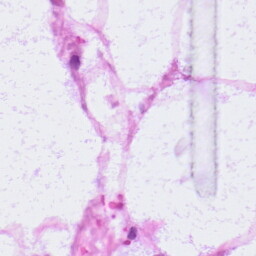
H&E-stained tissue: LymphNode